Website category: university
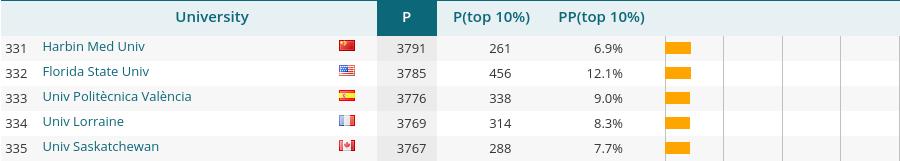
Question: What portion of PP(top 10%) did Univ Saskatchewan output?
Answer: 7.7%

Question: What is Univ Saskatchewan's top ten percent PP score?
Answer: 7.7%

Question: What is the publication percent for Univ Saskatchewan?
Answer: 7.7%

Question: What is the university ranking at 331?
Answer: Harbin Med Univ

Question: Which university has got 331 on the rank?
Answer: Harbin Med Univ

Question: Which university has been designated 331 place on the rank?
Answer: Harbin Med Univ

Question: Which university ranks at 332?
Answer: Florida State Univ

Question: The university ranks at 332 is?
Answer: Florida State Univ

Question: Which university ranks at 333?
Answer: Univ Politcnica Valncia

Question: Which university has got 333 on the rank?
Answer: Univ Politcnica Valncia

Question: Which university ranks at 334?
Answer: Univ Lorraine

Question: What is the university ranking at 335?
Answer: Univ Saskatchewan

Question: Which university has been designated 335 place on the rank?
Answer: Univ Saskatchewan

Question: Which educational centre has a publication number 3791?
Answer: Harbin Med Univ

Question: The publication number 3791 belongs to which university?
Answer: Harbin Med Univ

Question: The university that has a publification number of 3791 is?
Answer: Harbin Med Univ

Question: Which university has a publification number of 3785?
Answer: Florida State Univ

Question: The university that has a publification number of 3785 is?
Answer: Florida State Univ

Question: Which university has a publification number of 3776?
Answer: Univ Politcnica Valncia

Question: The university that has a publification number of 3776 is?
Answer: Univ Politcnica Valncia

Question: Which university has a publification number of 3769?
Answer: Univ Lorraine

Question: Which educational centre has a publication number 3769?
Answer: Univ Lorraine

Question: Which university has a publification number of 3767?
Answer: Univ Saskatchewan

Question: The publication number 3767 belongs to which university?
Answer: Univ Saskatchewan

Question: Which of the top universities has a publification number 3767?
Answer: Univ Saskatchewan

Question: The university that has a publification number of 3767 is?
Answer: Univ Saskatchewan

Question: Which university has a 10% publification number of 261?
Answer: Harbin Med Univ

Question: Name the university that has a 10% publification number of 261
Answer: Harbin Med Univ

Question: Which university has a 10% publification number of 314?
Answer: Univ Lorraine

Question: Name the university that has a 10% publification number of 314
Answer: Univ Lorraine

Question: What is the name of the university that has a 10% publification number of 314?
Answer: Univ Lorraine

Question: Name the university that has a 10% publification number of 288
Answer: Univ Saskatchewan